You are looking at the continuous-wavelet transform of a rotating shaft's vibration signal. Classify the rotor condition as one of: normal, misalignment, unbalance, looseness.
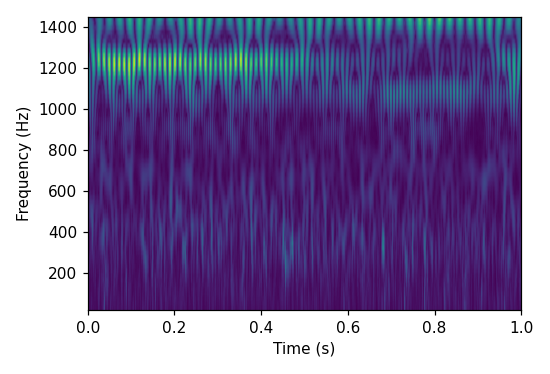
Answer: looseness